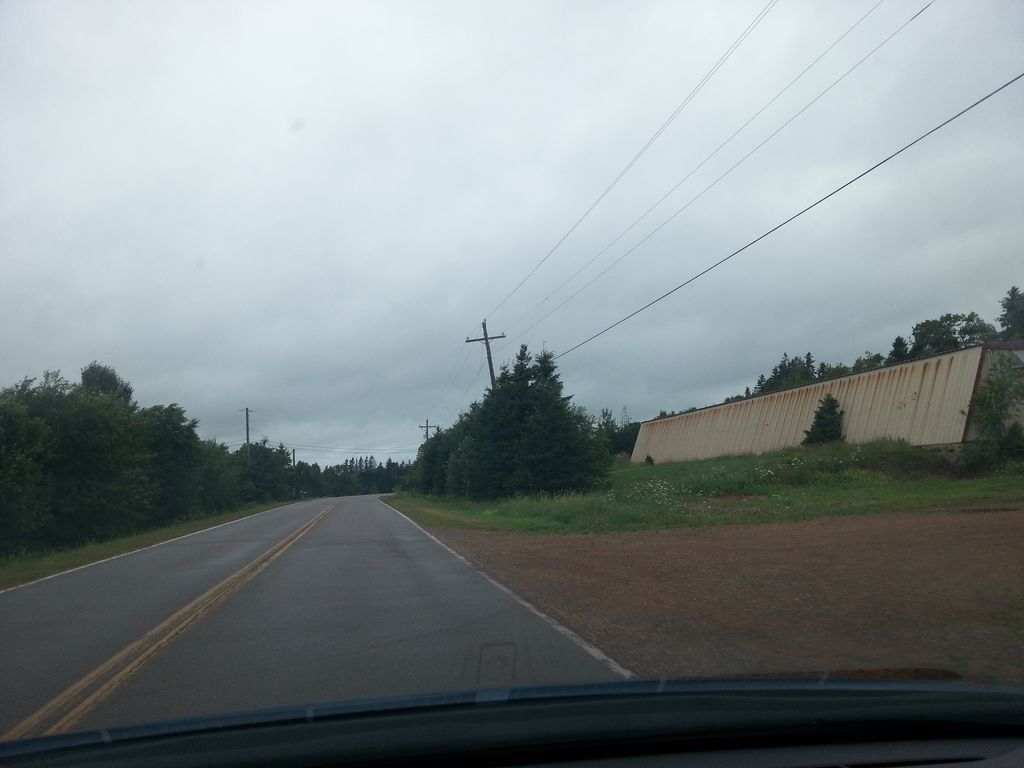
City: charlottetown